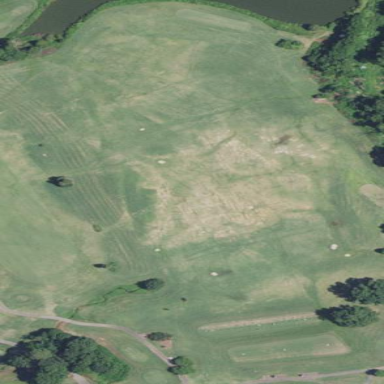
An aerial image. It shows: Driving range for golf on grass.